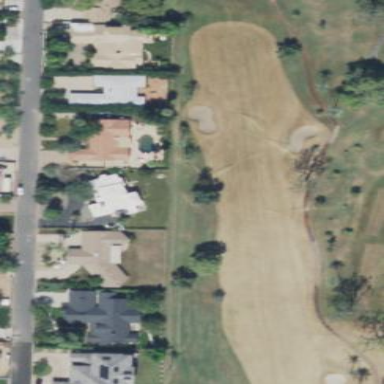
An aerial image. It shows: Grassy area designated as golf fairway.